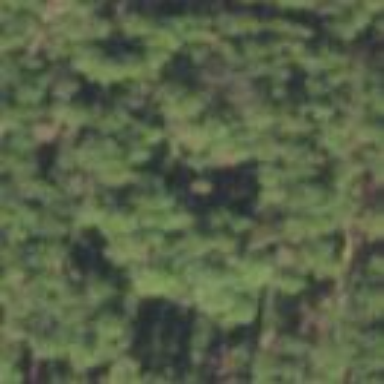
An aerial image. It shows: Beautiful woodland area.